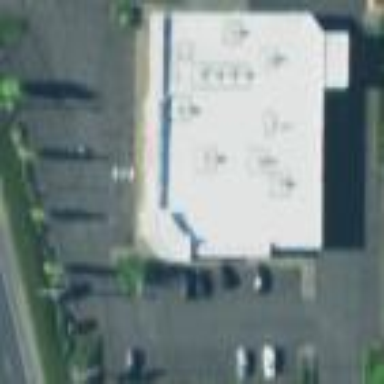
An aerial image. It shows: Parking area with asphalt surface.